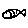
Label: fish